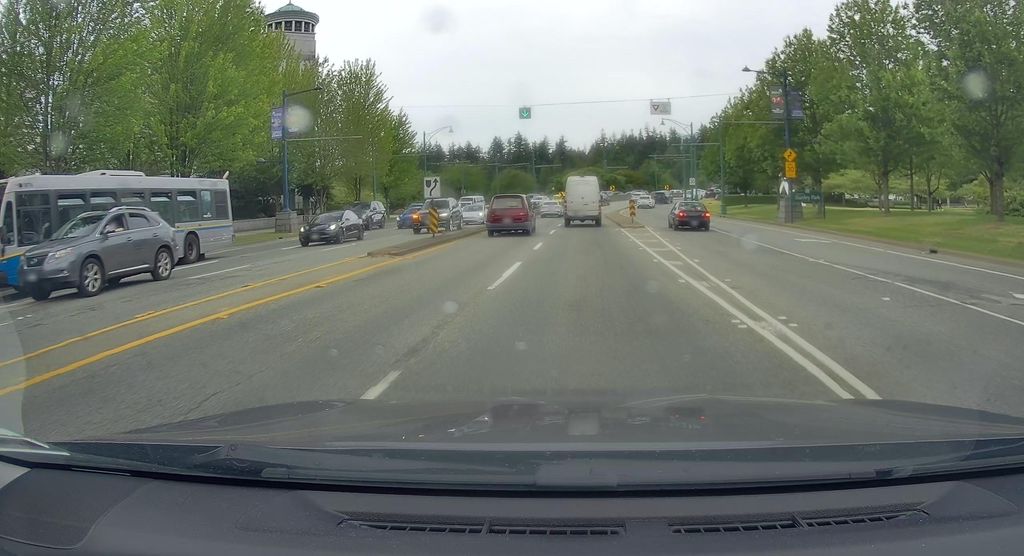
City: vancouver